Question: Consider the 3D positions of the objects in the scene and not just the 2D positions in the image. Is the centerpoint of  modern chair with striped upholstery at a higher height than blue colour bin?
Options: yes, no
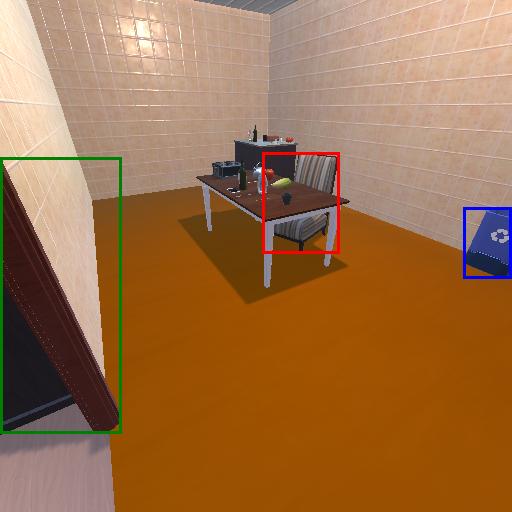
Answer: yes